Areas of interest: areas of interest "Educational"
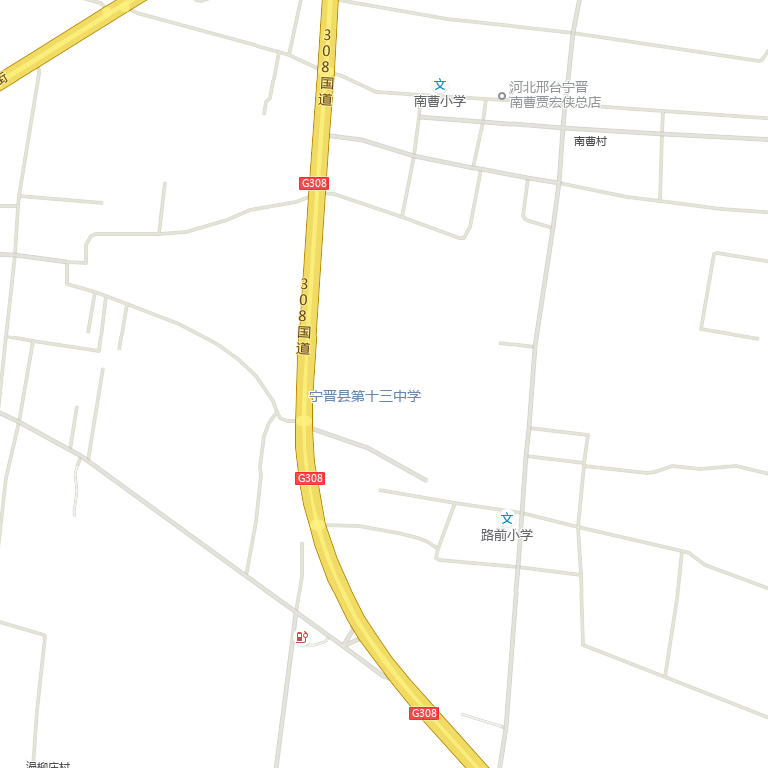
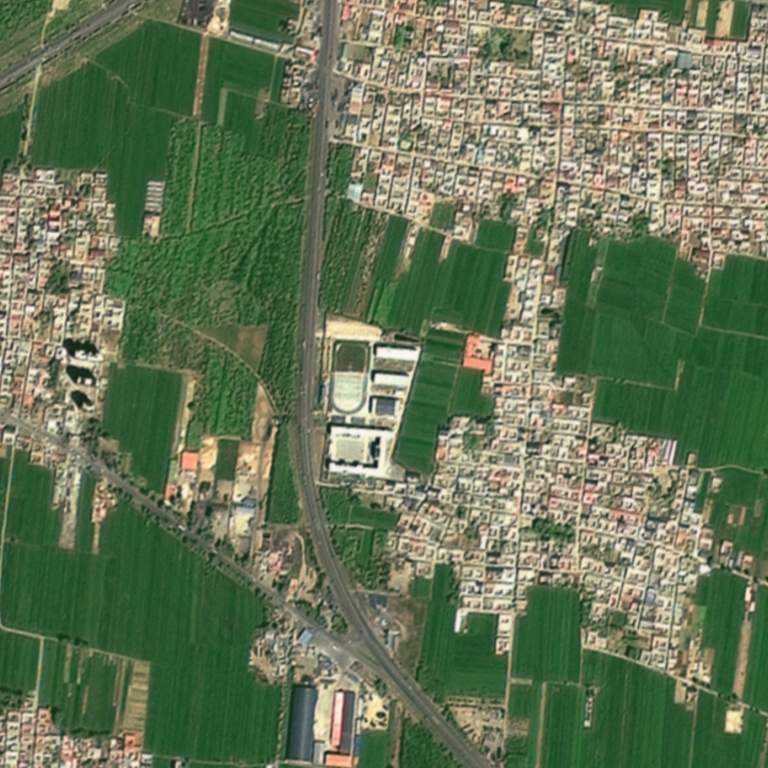